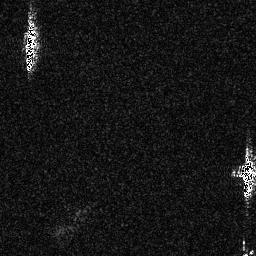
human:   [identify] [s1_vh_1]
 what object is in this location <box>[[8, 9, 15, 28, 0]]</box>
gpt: <ref>1 medium ship at the top left</ref>